Interaction volume radius: 10 \u00c5
Interaction volume height: 10 \u00c5
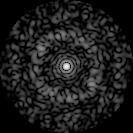
Disorder parameter: 0.7776